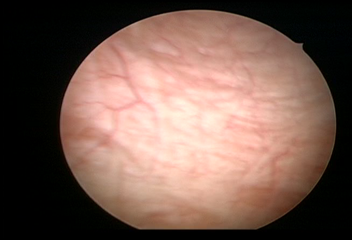
Modality: WLC
Class: Normal mucosa
Bladder cancer association: No